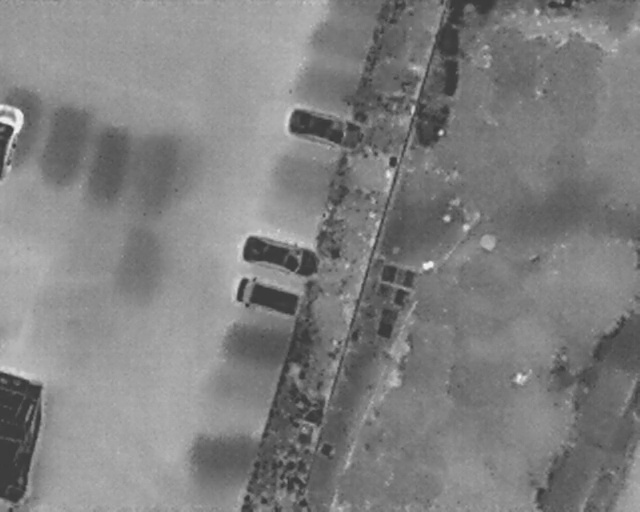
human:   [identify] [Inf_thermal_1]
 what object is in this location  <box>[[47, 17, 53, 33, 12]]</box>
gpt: <ref>1 medium car at the top</ref>